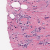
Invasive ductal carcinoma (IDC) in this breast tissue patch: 1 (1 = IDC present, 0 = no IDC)